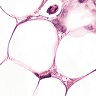
Metastatic tissue present: yes